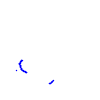
Particle: proton